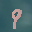
Label: 9